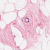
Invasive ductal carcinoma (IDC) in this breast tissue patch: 0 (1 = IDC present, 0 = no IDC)